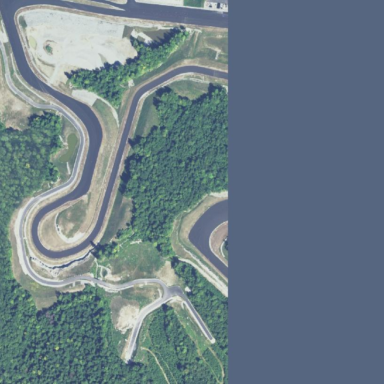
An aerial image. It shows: Motor sport raceway.